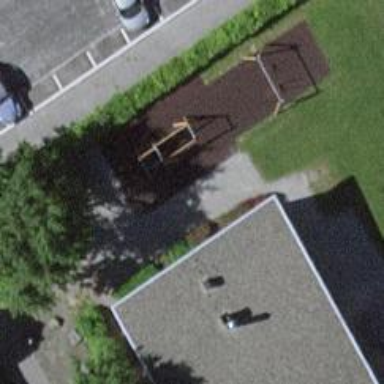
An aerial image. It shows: Playground area for leisure activities on the land.